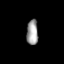
Tissue: lung
Cell type: Myeloid cells
Senescence score: 0.5505
Nuclear area (px): 285
Mean DAPI intensity: 158.175